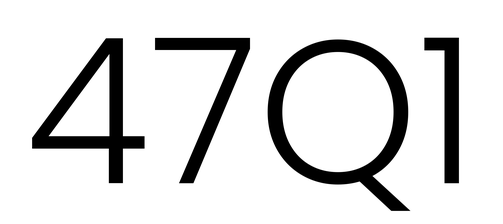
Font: Poppins-Light